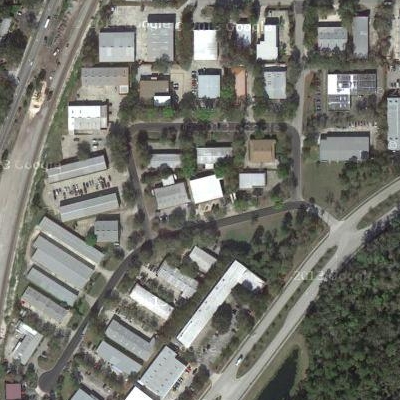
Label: fResident